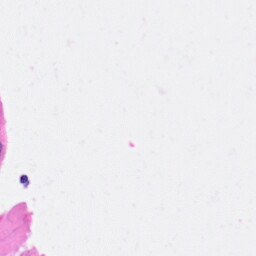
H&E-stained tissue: Heart